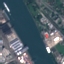
Land use / land cover: River